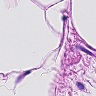
Metastatic tissue present: no